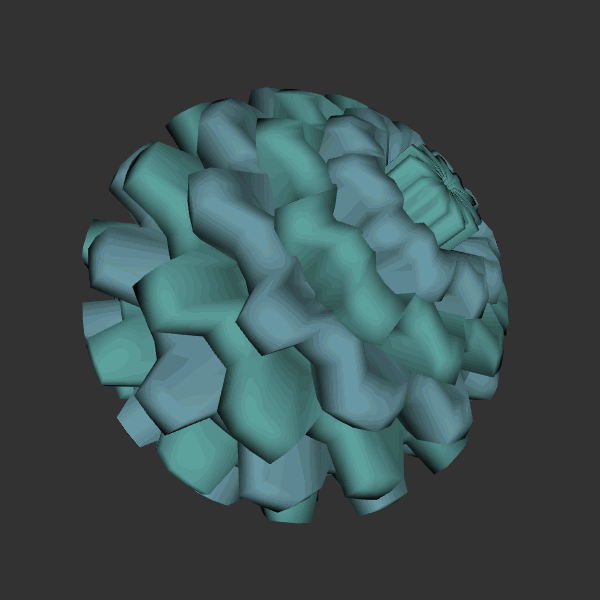
Background: dark